Question: I came up with this twitter project in flash, and once i was done and tried to put it online i ran into a sandbox error. From what i've read it looks like i just need to setup a php proxy file. Which I get and understand. All the tutorials i've been able to find were for simple urls with no GET data being passed in the URL. For my project the GET data is dynamic so i can't just put a set url in the php proxy and i dont understand php well enough to figure out how to get the get data into the proxy url..
so here's what i know how to edit in Flex:

heres a full example api call i would need to make:
'''
http://api.twitter.com/1/statuses/user_timeline.xml?screen_name=brybam&?page=1
'''
and here is a php proxy script that was reccomended online:
'''
<?php
$post_data = $HTTP_RAW_POST_DATA;
$header[] = "Content-type: text/xml";
$header[] = "Content-length: ".strlen($post_data);
$ch = curl_init( $_GET['url'] );
curl_setopt($ch, CURLOPT_RETURNTRANSFER, 1);
curl_setopt($ch, CURLOPT_TIMEOUT, 10);
curl_setopt($ch, CURLOPT_HTTPHEADER, $header);
if ( strlen($post_data)>0 ){
curl_setopt($ch, CURLOPT_POST, 1);
curl_setopt($ch, CURLOPT_POSTFIELDS, $post_data);
}
$response = curl_exec($ch);
$response_headers = curl_getinfo($ch);
if (curl_errno($ch)) {
print curl_error($ch);
} else {
curl_close($ch);
header( 'Content-type: ' . $response_headers['content-type']);
print $response;
}
?>
'''
Alright so getting started I just need to make the php script into a file something like twitter.php and just put it on my domain. Then I'm assuming in the URL box for the http service setup in Flex put and reenter it as something like this:
'''
http://mydomain.com/twitter.php?screen_name=brybam&?page=1
'''
SO what im asking is because my understanding of php is very limited, how exactly would I take the above script and make it capable of being passed
'''
http://mydomain.com/twitter.php?screen_name=brybam&?page=1
'''
with Flex and be able to take different potential arguments?
I think it may be something like
'''
$page = $_GET['page'];
$screen_name = $_GET['screen_name'];
'''
in the php file, but im not sure where i should be placing the variables into to make them part of the URL
im sure this is cake if you know php and it would be awesome if someone could help me out with this, thanks!
EDIT:
I tried this, but got an error (the error is posted under what i tried)
'''
<?php
$page = $_GET['page'];
$screen_name = $_GET['screen_name'];
$url = $_GET['url'];
$post_data = $HTTP_RAW_POST_DATA;
$header[] = "Content-type: text/xml";
$header[] = "Content-length: ".strlen($post_data);
$ch = curl_init("'url'?screen_name='$screen_name'&?page='$page'");
curl_setopt($ch, CURLOPT_RETURNTRANSFER, 1);
curl_setopt($ch, CURLOPT_TIMEOUT, 10);
curl_setopt($ch, CURLOPT_HTTPHEADER, $header);
if ( strlen($post_data)>0 ){
curl_setopt($ch, CURLOPT_POST, 1);
curl_setopt($ch, CURLOPT_POSTFIELDS, $post_data);
}
$response = curl_exec($ch);
$response_headers = curl_getinfo($ch);
if (curl_errno($ch)) {
print curl_error($ch);
} else {
curl_close($ch);
header( 'Content-type: ' . $response_headers['content-type']);
print $response;
}
?>
'''
error msg:
'''
The response is not a valid XML or a JSON string.
Error on line 1 of document : The element type "meta" must be terminated by the matching end-tag "". Nested exception: The element type "meta" must be terminated by the matching end-tag "".
'''
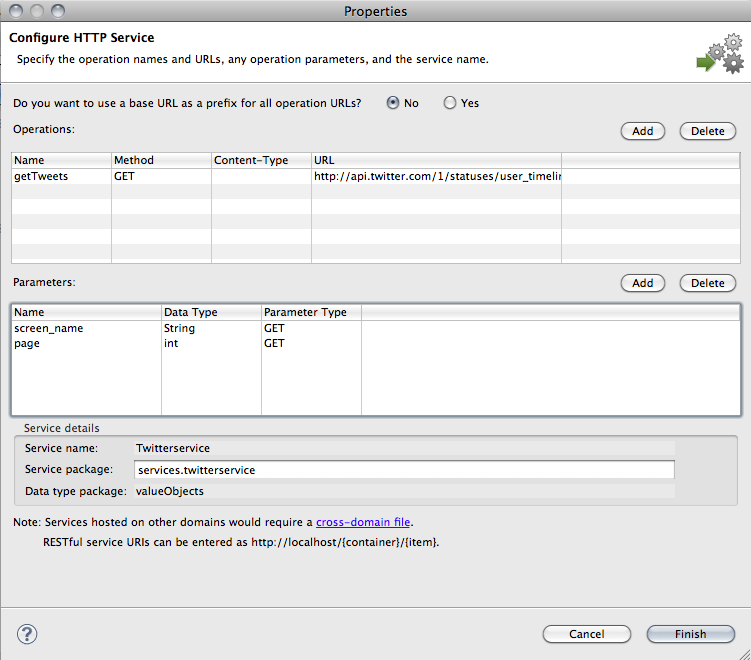
Answer: <URL>:
'''
<?php
$post_data = $HTTP_RAW_POST_DATA;
$header[] = "Content-type: text/xml";
$header[] = "Content-length: ".strlen($post_data);
$screen_name = $_GET['screen_name'];
$page = $_GET['page'];
$url = "http://api.twitter.com/1/statuses/user_timeline.xml?screen_name=$screen_name&page=$page";
$ch = curl_init($url);
curl_setopt($ch, CURLOPT_RETURNTRANSFER, 1);
curl_setopt($ch, CURLOPT_TIMEOUT, 10);
curl_setopt($ch, CURLOPT_HTTPHEADER, $header);
if ( strlen($post_data)>0 ){
curl_setopt($ch, CURLOPT_POST, 1);
curl_setopt($ch, CURLOPT_POSTFIELDS, $post_data);
}
$response = curl_exec($ch);
$response_headers = curl_getinfo($ch);
if (curl_errno($ch)) {
print curl_error($ch);
} else {
curl_close($ch);
header( 'Content-type: ' . $response_headers['content-type']);
print $response;
}
?>
'''
Although, if you are going to be calling more then just that one api call, you may want to consider building the the request string in AS, and just tacking the whole string to the end of the domain.
IE.
you would pass something like "1/statuses/user_timeline.xml?screen_name=brybam&?page=1" to a single parameter.
And your php would look like this...
'''
$query= $_GET['query'];
$url = "http://api.twitter.com/$query";
'''
Or even better, create your own service API that uses your own API calls specific to your application. This way you do not need to rebuild the SWF if and when the twitter API changes.